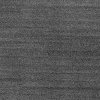
Atmospheric dust classification: dusty